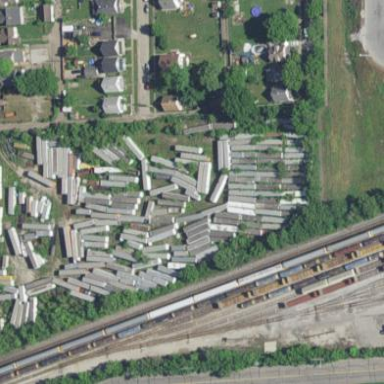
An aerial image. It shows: Scrap yard located in industrial area.